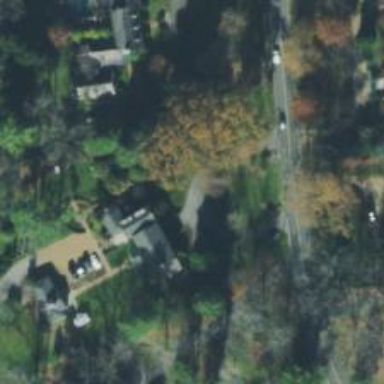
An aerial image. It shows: Driveway.